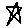
Label: star